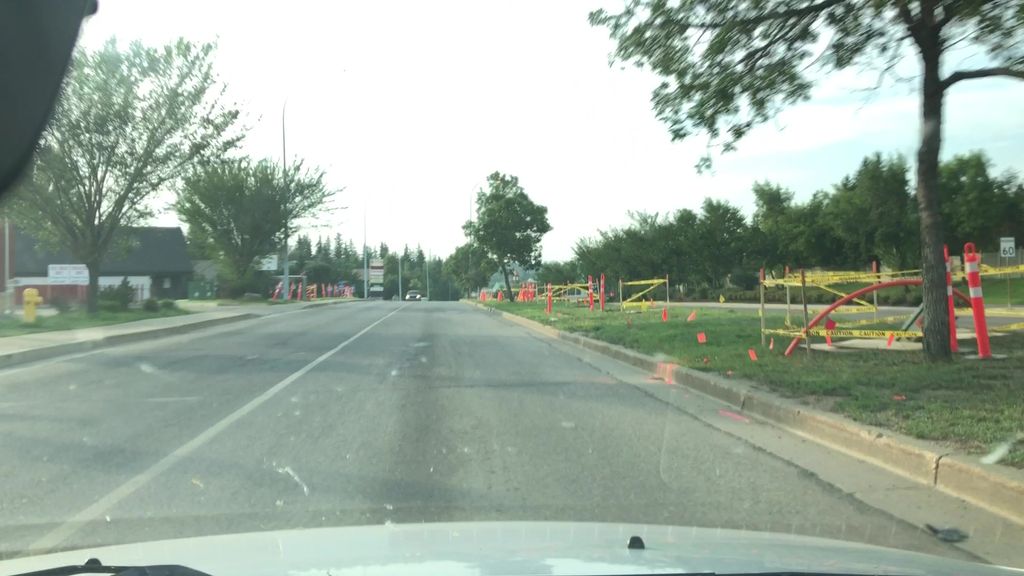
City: edmonton